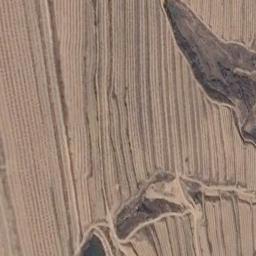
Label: terrace